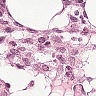
Metastatic tissue present: no